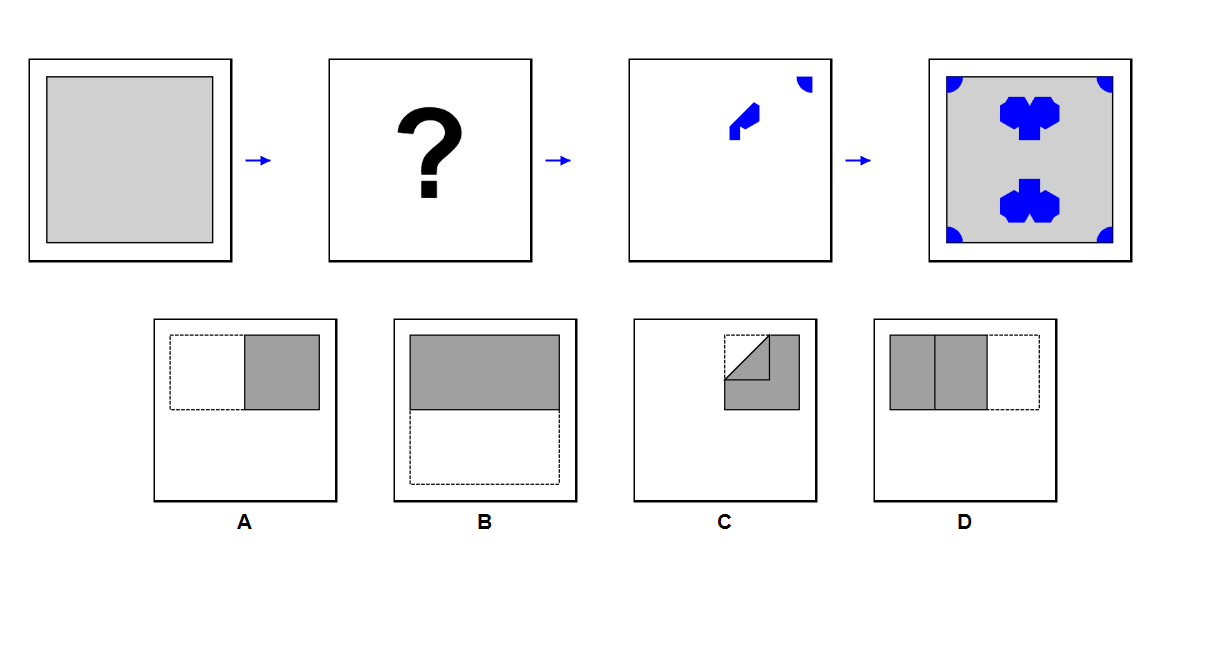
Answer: D